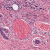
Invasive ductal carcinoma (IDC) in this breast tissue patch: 1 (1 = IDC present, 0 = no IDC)